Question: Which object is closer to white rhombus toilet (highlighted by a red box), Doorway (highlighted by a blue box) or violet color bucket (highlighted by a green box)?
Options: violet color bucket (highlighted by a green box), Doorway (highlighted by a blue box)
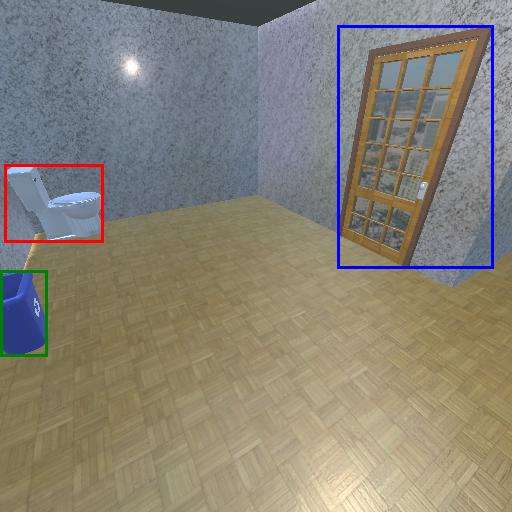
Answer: violet color bucket (highlighted by a green box)